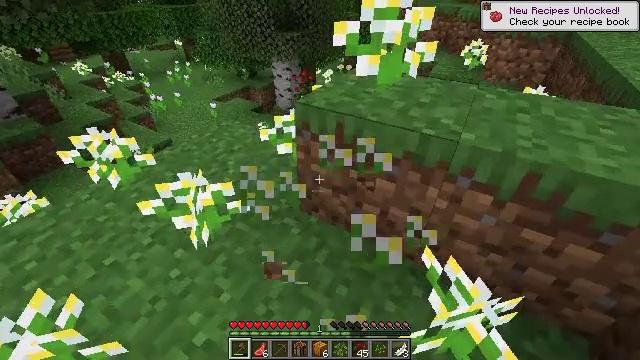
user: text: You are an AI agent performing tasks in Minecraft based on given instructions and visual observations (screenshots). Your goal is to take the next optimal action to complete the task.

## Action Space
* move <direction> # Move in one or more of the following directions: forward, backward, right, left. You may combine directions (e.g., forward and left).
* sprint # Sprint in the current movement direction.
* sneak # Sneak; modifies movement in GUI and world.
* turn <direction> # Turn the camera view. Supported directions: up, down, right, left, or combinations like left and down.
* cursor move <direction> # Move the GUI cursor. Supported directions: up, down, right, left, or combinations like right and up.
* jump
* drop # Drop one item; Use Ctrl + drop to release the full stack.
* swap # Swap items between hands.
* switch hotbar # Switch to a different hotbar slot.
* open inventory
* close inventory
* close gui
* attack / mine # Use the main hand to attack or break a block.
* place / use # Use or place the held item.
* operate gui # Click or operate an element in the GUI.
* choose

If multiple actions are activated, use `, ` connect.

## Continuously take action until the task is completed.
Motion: motion action
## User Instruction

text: Mine the azure bluet flower.
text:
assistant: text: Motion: no_op